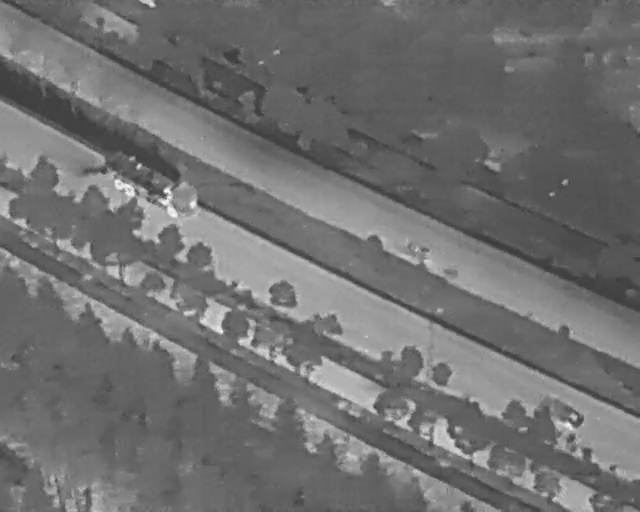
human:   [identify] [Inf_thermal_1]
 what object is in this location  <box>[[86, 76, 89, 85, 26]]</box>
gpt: <ref>1 medium car at the bottom right</ref>

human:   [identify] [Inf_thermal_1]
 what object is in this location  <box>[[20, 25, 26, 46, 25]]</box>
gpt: <ref>1 large othervehicle at the left</ref>